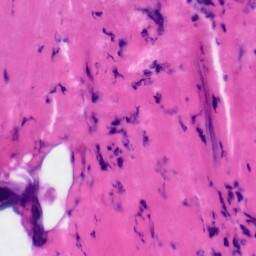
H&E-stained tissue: Tonsil